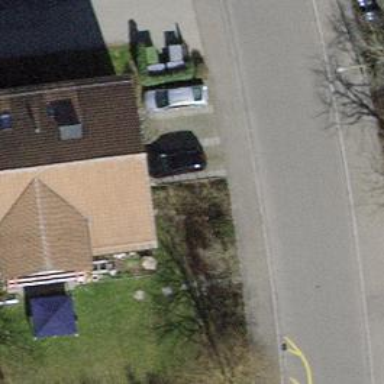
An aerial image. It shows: Hedge acting as barrier.